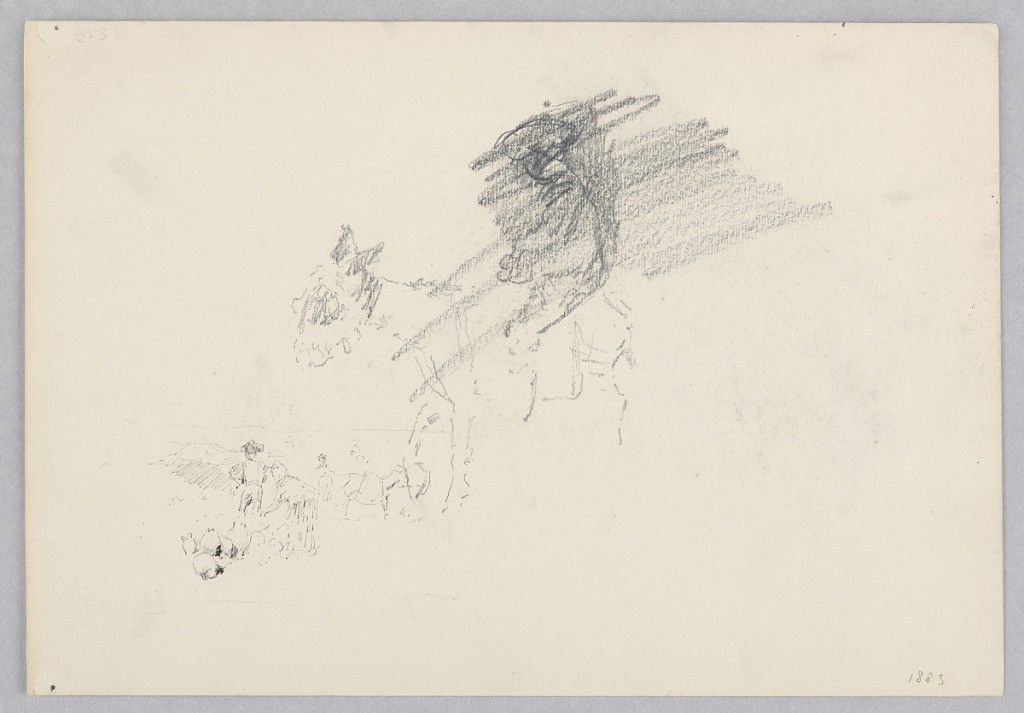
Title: Donkey
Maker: Robert Frederick Blum, American, 1857–1903
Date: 1883
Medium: Graphite, ink on wove paper
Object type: Drawing
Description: Center, Partial sketch of a donkey; Below, Sketch of a village scene with figures and animals.